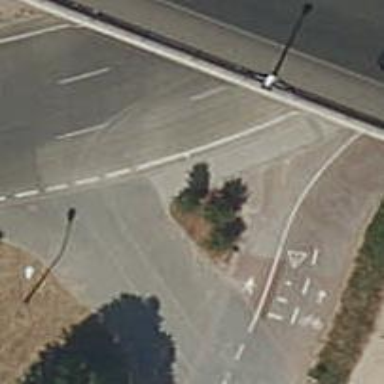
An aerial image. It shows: Kerb barrier.